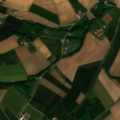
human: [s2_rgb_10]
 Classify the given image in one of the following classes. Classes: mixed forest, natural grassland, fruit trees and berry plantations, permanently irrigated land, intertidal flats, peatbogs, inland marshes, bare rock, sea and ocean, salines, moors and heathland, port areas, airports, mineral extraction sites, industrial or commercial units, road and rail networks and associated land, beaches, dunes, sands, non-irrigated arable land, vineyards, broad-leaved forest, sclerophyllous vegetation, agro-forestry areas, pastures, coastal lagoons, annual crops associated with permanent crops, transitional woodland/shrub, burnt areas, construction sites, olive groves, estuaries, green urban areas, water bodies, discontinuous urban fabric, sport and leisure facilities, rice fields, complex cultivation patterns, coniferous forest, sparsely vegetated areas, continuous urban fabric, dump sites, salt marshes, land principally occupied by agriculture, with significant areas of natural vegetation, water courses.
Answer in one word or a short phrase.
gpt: non-irrigated arable land, complex cultivation patterns